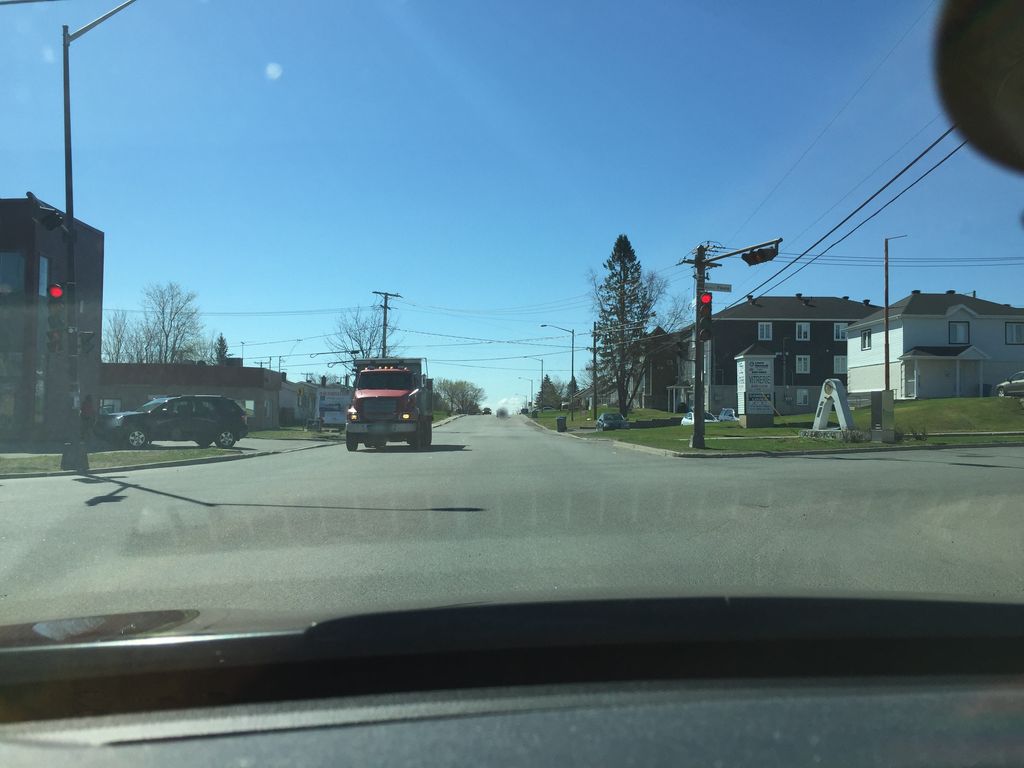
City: quebec_city